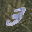
Label: 3